Question: i have 2 css classes , left side and right side of screen and i need to put them togheter, in these classes i have images which look like a puzzle:
By dragging image from the right side to the left side.At drop,must fit with the image from left side. I read about drag and drop but didnt find something like that :(
What i've tried?
EDIT: <URL>
JS/Jquery:
'''
// shuffle function for right side only
$(document).ready(function() {
var a = $(".right > img").remove().toArray();
for (var i = a.length - 1; i >= 1; i--) {
var j = Math.floor(Math.random() * (i + 1));
var bi = a[i];
var bj = a[j];
a[i] = bj;
a[j] = bi;
}
$(".right").append(a);
});
// drag and drop
$(function() {
$( ".right img" ).draggable
({
cursor: 'move',
revert: 'invalid',
});
$( ".left img" ).droppable({
tolerance: 'fit',
});
});
'''
HTML:
'''
<div class="left">
<img class="piese" id="piesa1" src="images/Text_1.svg" />
<img class="piese" id="piesa2" src="images/Text_2.svg" />
<img class="piese" id="piesa3" src="images/Text_3.svg" />
<img class="piese" id="piesa4" src="images/Text_4.svg" />
</div>
<div class="right">
<img class="piese" id="piesa5" src="images/Text_5.svg" />
<img class="piese" id="piesa6" src="images/Text_6.svg" />
<img class="piese" id="piesa7" src="images/Text_7.svg" />
<img class="piese" id="piesa8" src="images/Text_8.svg" />
</div>
'''
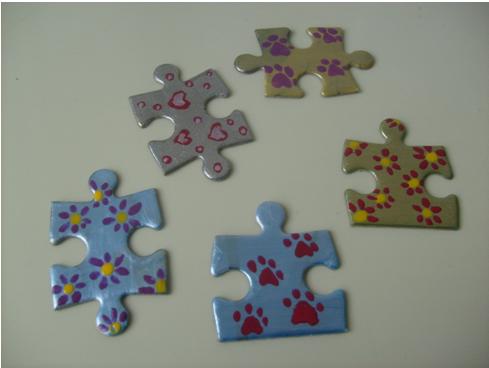
Answer: To solve your problem you must build a grid
and use drag drop by taking as a reference the location of the squares of the grid.
This is a simple example to give you an idea.
'''
<!DOCTYPE HTML>
<html>
<head>
<title>Example</title>
<style>
#grid{
background-color: #09F;
height: 130px;
width: 390px;
position:relative;
margin:100px auto;
}
.square{
height: 128px;
width: 128px;
border:1px solid #999;
float:left;
}
#first-image{
position: absolute;
left: 0px;
}
#second-image{
position: absolute;
right: 0px;
}
</style>
</head>
<body>
<!--take two images by 120px with this class and id -->
<div id="grid">
<img class="dr" id="first-image" src="your-image.png" width="128" height="128">
<img class="dr" id="second-image" src="your-image.png" width="128" height="128">
</div>
<script src="https://ajax.googleapis.com/ajax/libs/jquery/1.10.2/jquery.min.js"></script>
<script>
$(document).ready(function(){
for(xx = 0; xx < 3; xx++) {
$("#grid").append($('<div class="square"></div>'));
};
$('.dr').on("dragstart", function (event) {
var dt = event.originalEvent.dataTransfer;
dt.setData('Text', $(this).attr('id'));
});
$('div.square').on("dragenter dragover drop", function (event) {
event.preventDefault();
if (event.type === 'drop') {
var data = event.originalEvent.dataTransfer.getData('Text',$(this).attr('id'));
de=$('#'+data).detach();
var x = $(this).position().left;
var y = $(this).position().top;
de.css({'position':'absolute','top':y+'px','left':x+'px'}).appendTo($(this));
};
});
});
</script>
</body>
</html>
'''